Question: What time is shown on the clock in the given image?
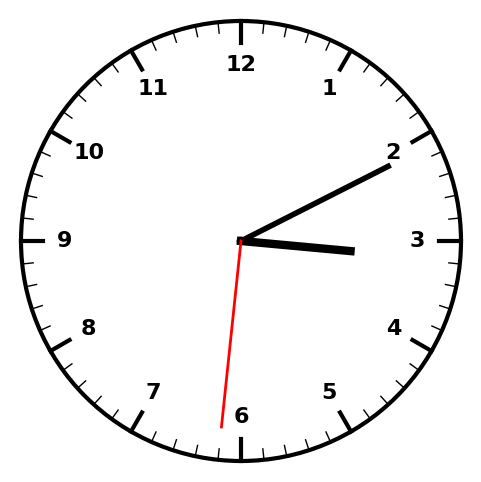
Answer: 03:10:31